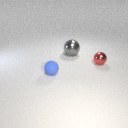
small blue rubber sphere in front of large gray metal sphere